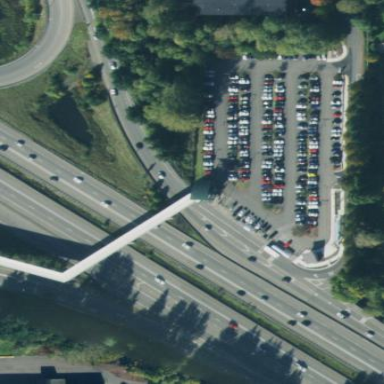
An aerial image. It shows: Parking area designed for buses with park and ride facility.